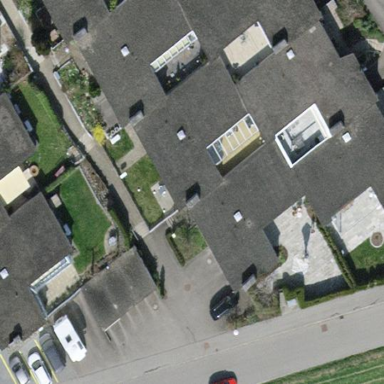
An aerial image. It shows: Terrace building.